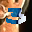
Label: 3